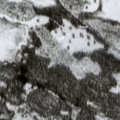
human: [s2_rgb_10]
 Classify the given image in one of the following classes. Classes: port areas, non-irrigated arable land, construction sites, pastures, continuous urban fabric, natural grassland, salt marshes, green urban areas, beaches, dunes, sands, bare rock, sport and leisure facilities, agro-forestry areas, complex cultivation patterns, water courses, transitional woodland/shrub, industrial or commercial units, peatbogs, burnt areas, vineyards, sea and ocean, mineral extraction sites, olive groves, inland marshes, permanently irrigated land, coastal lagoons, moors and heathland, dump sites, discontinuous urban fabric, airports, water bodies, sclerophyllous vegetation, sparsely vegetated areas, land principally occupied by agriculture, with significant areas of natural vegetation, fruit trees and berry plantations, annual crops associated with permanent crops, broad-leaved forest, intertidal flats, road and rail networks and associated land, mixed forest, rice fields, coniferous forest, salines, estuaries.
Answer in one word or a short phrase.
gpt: coniferous forest, transitional woodland/shrub, peatbogs